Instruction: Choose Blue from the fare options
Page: flights
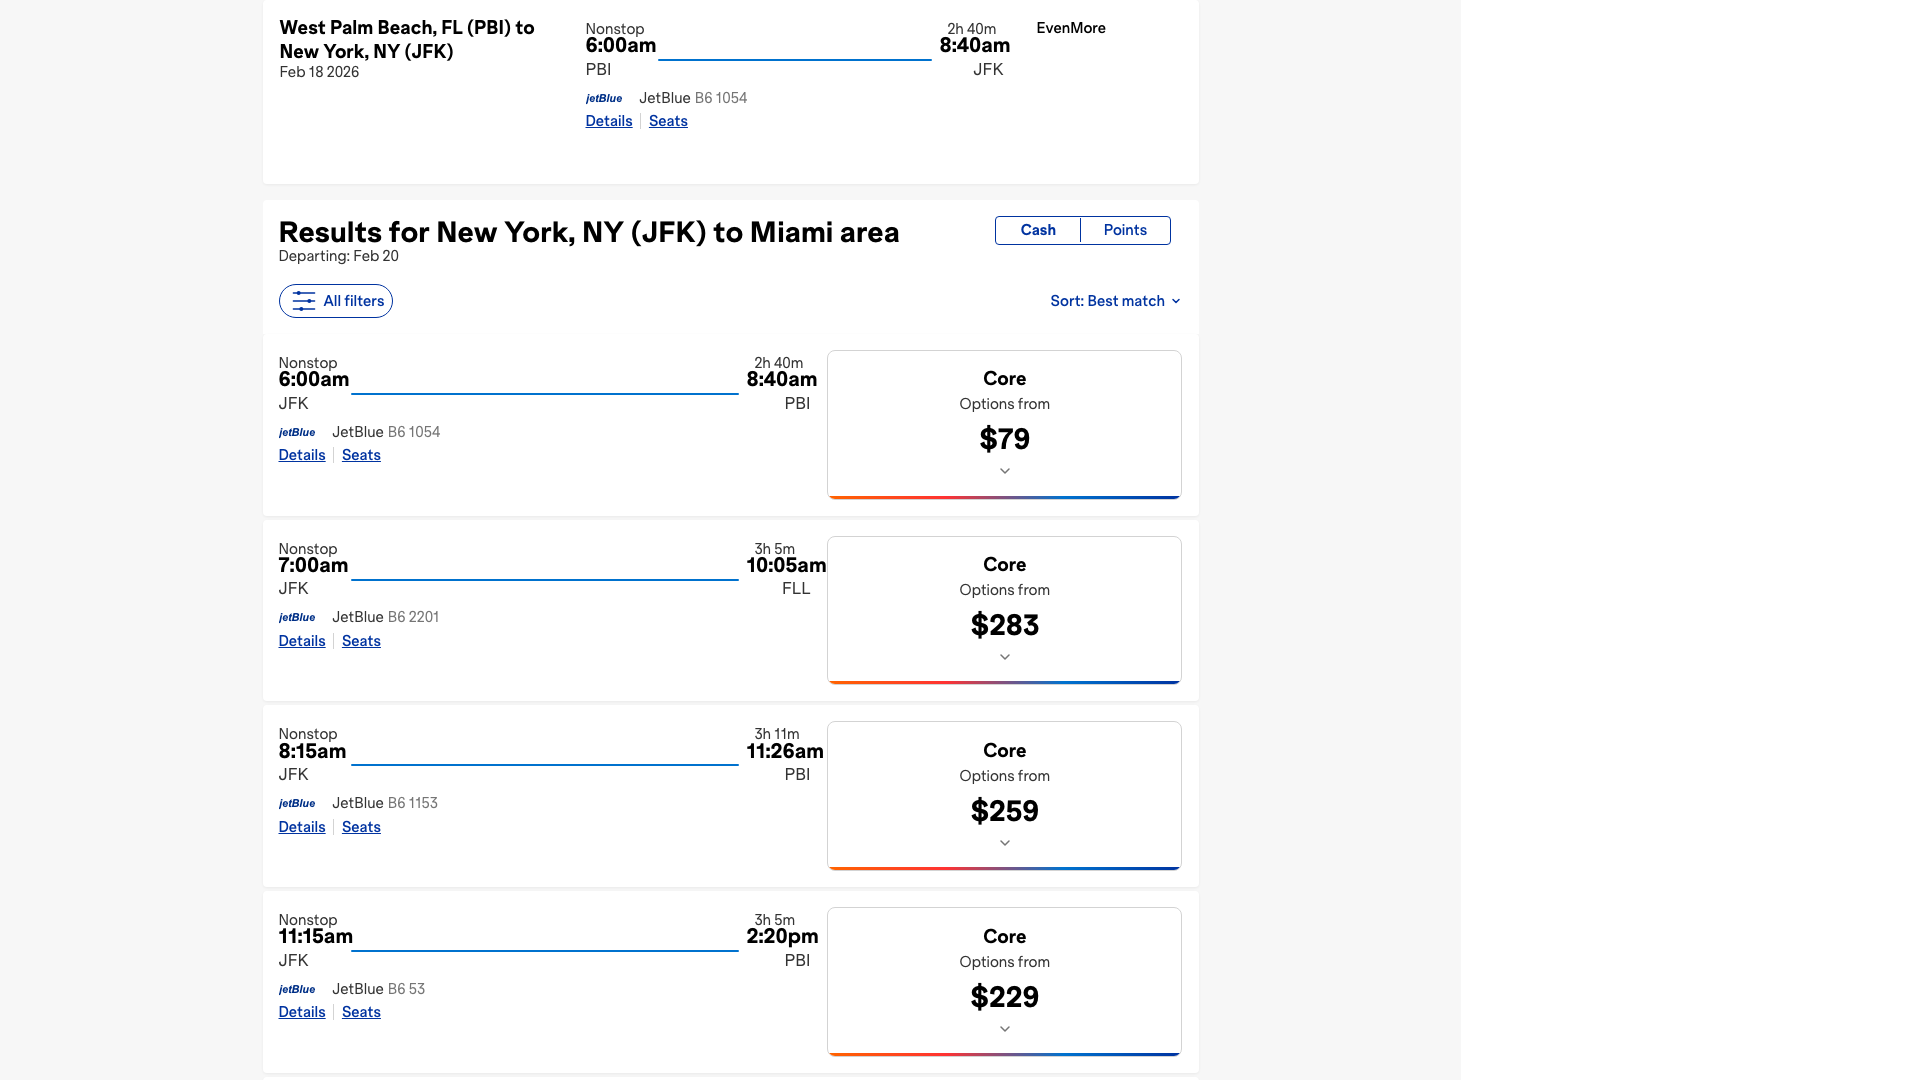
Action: click